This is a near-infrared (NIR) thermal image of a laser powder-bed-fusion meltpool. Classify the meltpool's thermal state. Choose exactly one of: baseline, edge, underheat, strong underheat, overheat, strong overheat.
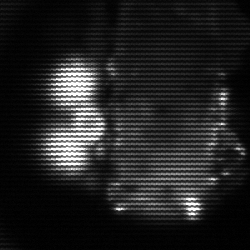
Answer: strong underheat